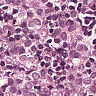
Metastatic tissue present: yes